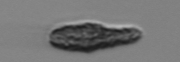
Label: Pseudochattonella_farcimen